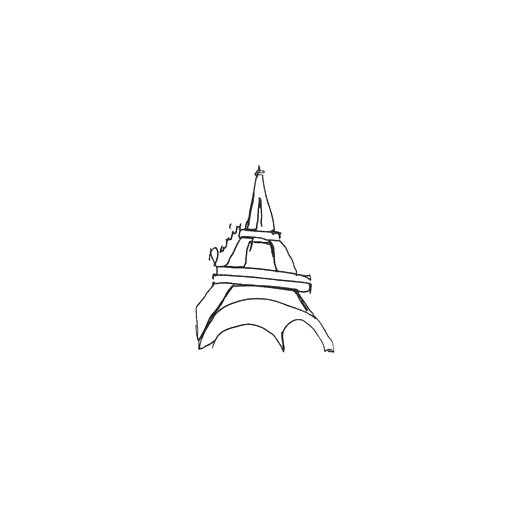
la vie paris motif tee, white paris print t-shirt, bonjour graphic t-shirt, white background